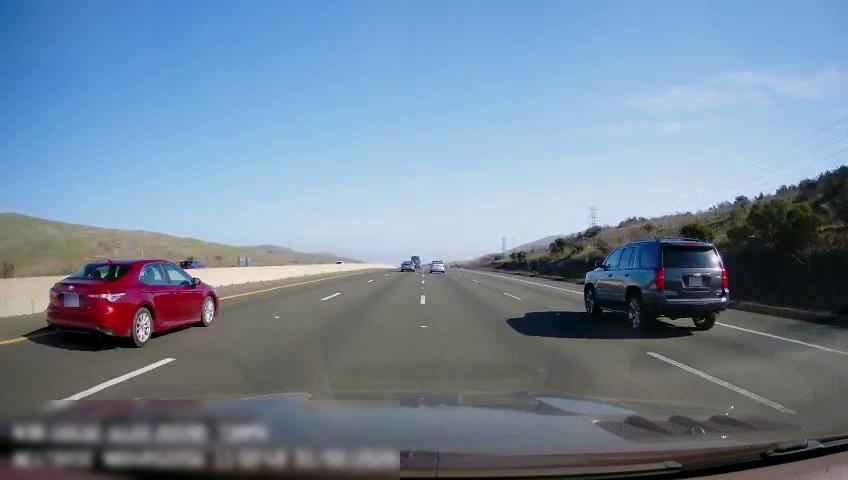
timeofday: Day
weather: Sunny
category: Drivable Space
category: Vehicles | Car
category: Vehicles | Car
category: Vehicles | SUV
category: Vehicles | Car
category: Vehicles | Van
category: Vehicles | Car
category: Lanes | Alternate Lane
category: Lanes | Alternate Lane
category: Lanes | Alternate Lane
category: Lanes | Current Lane
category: Lanes | Alternate Lane